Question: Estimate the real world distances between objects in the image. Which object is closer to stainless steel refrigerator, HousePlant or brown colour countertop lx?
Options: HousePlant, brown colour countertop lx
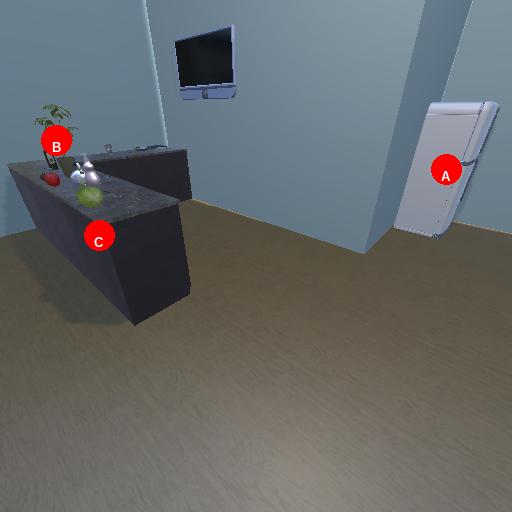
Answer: HousePlant